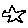
Label: star